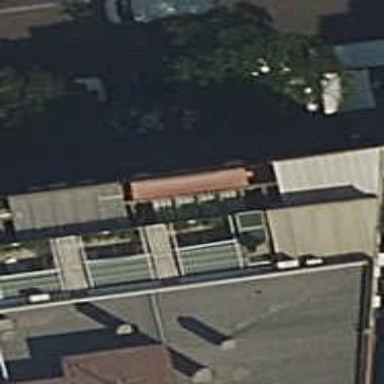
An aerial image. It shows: Cafe.